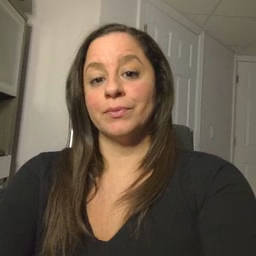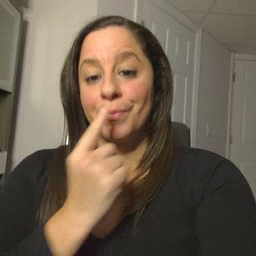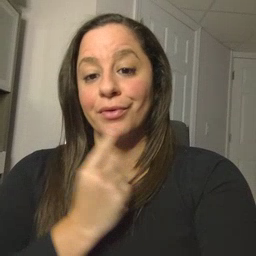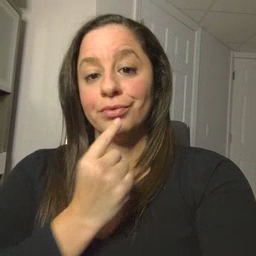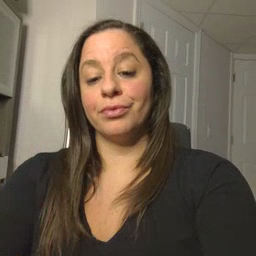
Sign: mouth